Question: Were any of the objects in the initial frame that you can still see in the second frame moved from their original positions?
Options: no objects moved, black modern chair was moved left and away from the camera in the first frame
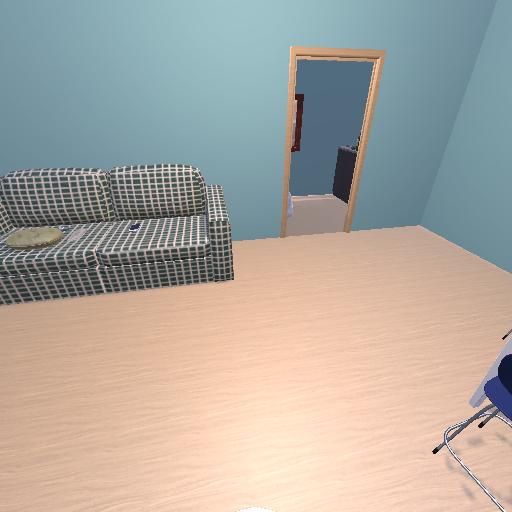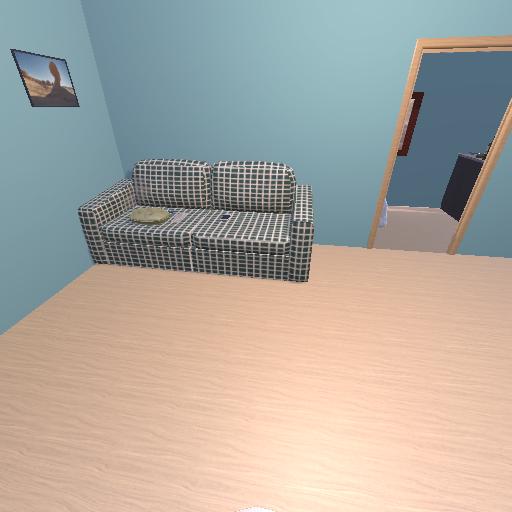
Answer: no objects moved